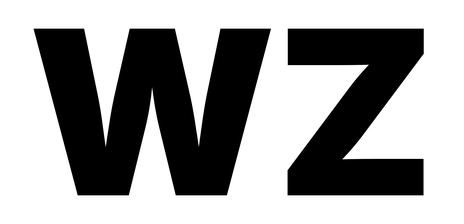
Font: Inter_Black